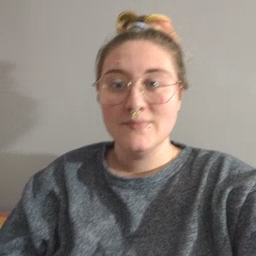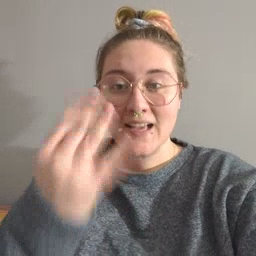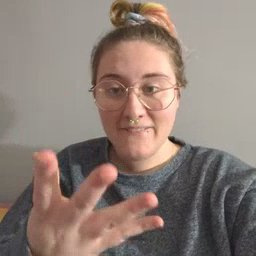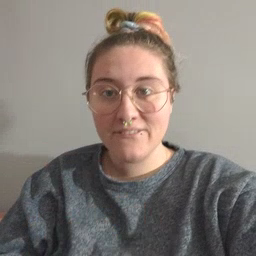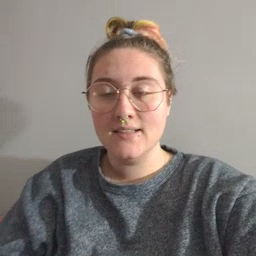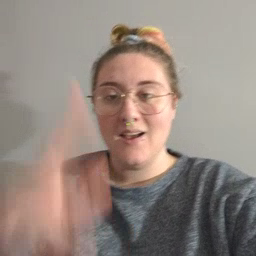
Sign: give